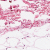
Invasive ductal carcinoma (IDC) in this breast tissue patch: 0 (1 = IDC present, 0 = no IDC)